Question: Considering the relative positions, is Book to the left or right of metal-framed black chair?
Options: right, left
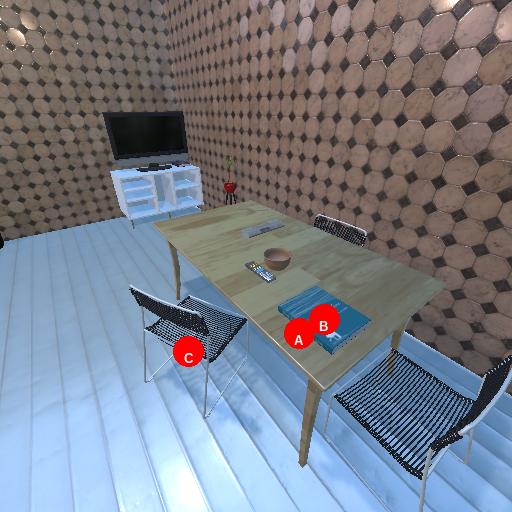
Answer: right